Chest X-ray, PA view. Patient: 78 years old, sex F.
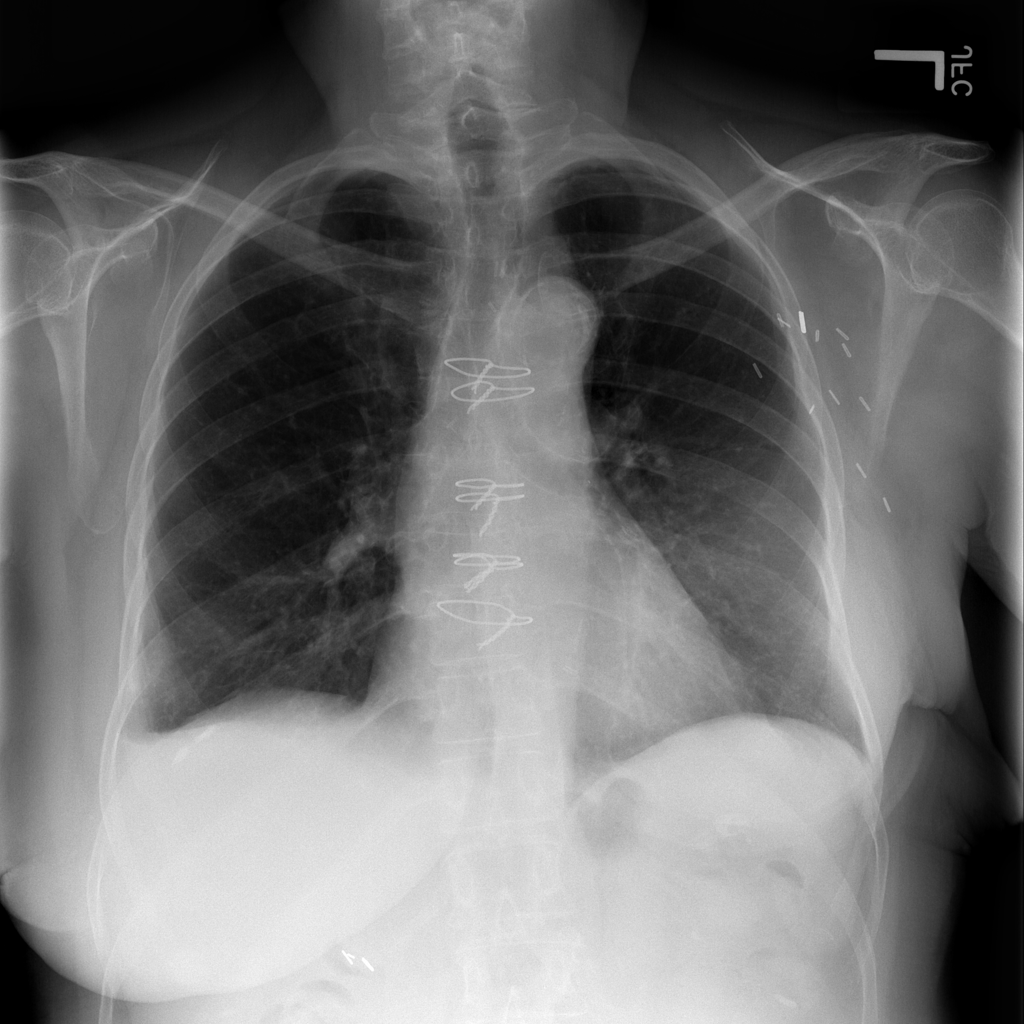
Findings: No Finding